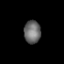
Tissue: prostate
Cell type: T cells
Senescence score: 0.3587
Nuclear area (px): 377
Mean DAPI intensity: 105.923